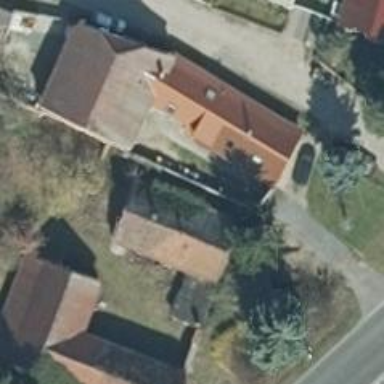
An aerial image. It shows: Simple house.